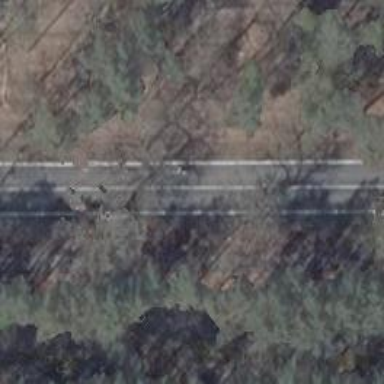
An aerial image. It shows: Secondary road with asphalt surface.